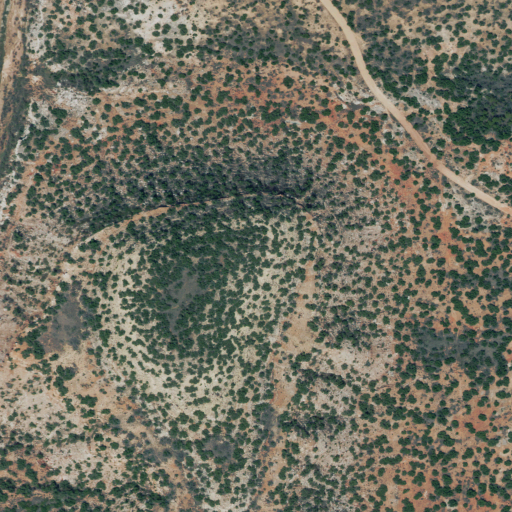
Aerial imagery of mountain in Texas named Bald Mountain containing only shrub